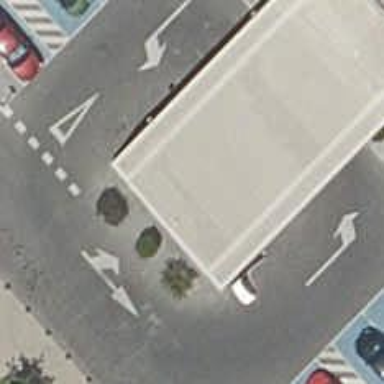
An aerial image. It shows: Bicycle parking area with stands available.